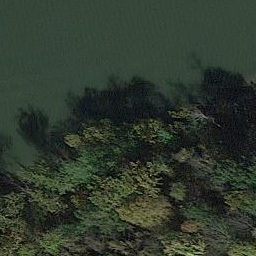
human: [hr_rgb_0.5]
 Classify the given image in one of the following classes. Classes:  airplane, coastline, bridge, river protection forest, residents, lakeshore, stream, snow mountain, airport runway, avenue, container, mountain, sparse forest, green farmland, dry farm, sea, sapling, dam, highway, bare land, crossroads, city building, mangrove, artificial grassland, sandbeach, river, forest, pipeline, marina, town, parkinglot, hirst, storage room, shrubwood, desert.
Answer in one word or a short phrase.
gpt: river protection forest